Question: What is the measurement shown in the image?
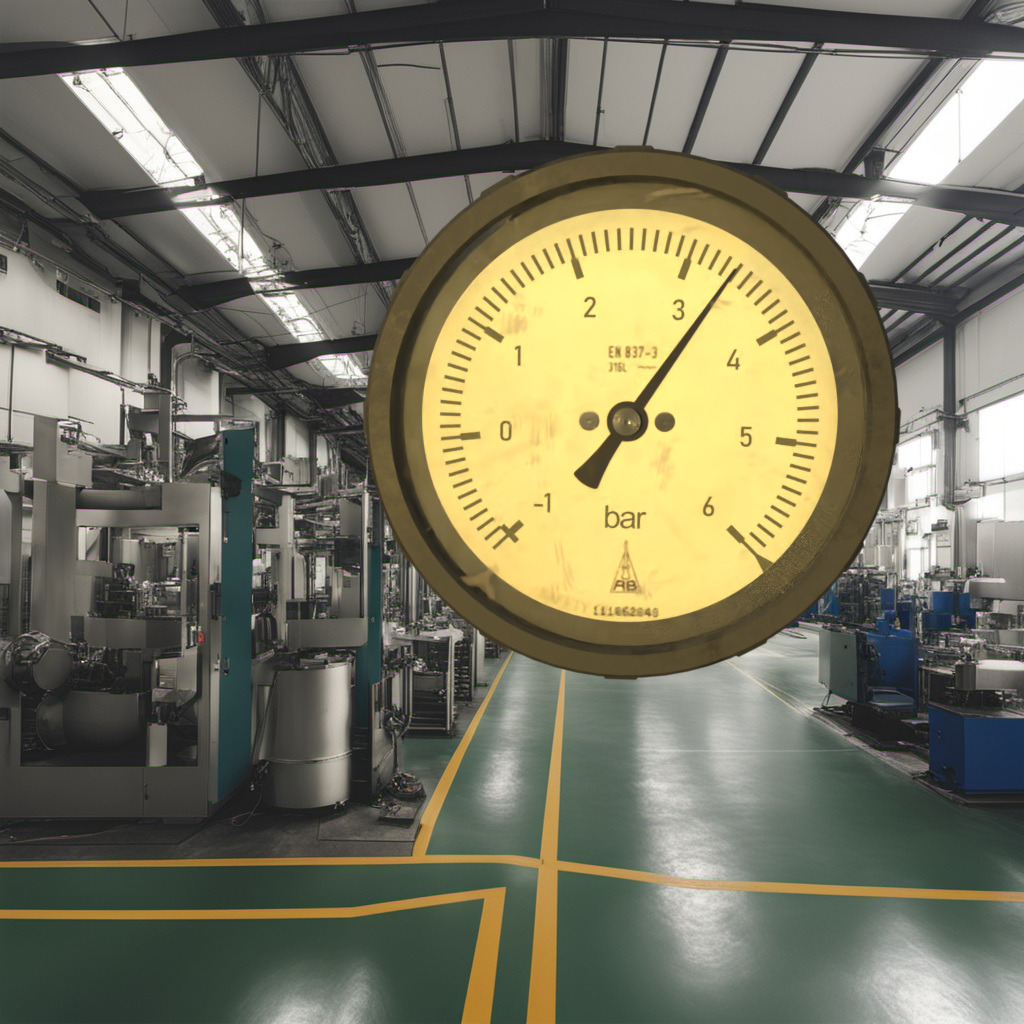
Answer: The result is 3.38
Question: What is the value range of the measurement in the image?
Answer: The range is from -1 to 6
Question: What is the minimum and maximum value of the measurement shown in the image?
Answer: The minimum value is -1 and the maximum value is 6